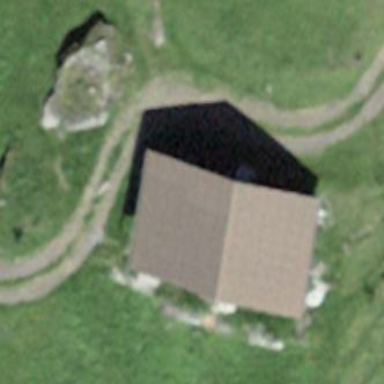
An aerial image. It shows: Cabin is depicted in the image.